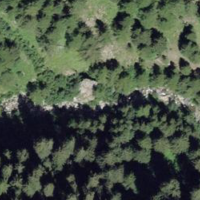
EUNIS habitat code: 43
Species observed at this site:
Parnassius apollo